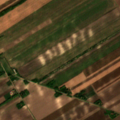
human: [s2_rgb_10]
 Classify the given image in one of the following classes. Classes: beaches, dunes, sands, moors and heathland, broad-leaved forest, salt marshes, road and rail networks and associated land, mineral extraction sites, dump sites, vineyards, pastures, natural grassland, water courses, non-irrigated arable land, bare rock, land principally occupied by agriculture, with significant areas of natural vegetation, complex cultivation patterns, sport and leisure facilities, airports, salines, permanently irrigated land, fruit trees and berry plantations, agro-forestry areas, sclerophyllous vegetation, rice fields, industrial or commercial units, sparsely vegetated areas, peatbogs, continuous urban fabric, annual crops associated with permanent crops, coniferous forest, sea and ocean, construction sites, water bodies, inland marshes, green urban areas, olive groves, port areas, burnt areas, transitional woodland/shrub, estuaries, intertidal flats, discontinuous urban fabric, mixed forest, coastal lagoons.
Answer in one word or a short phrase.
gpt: non-irrigated arable land